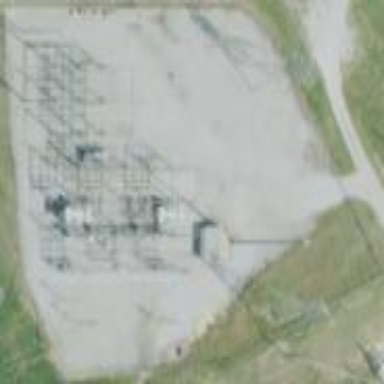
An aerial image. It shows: Distribution power substation secured by fence.